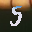
Label: 5